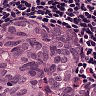
Metastatic tissue present: yes